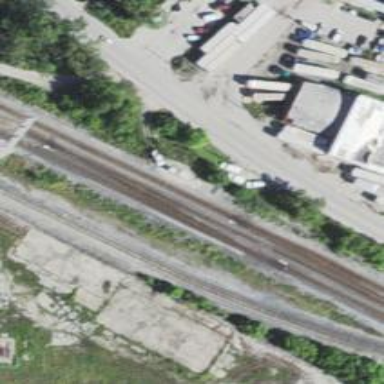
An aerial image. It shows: Railway crossover.